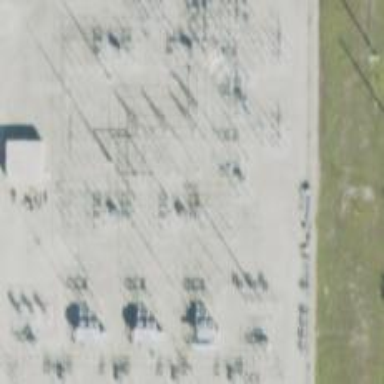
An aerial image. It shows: Switch used for power control.